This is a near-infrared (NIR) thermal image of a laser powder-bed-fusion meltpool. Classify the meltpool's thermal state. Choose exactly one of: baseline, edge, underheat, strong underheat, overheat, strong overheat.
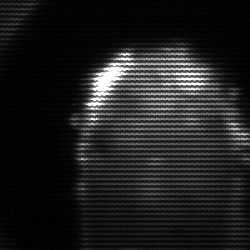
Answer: baseline